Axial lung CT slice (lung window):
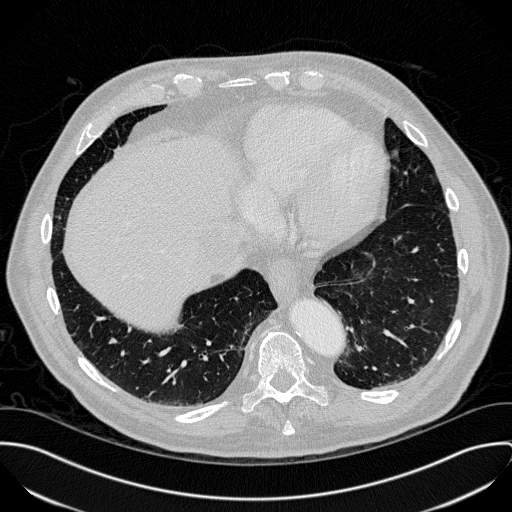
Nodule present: no